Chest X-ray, PA view. Patient: 69 years old, sex F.
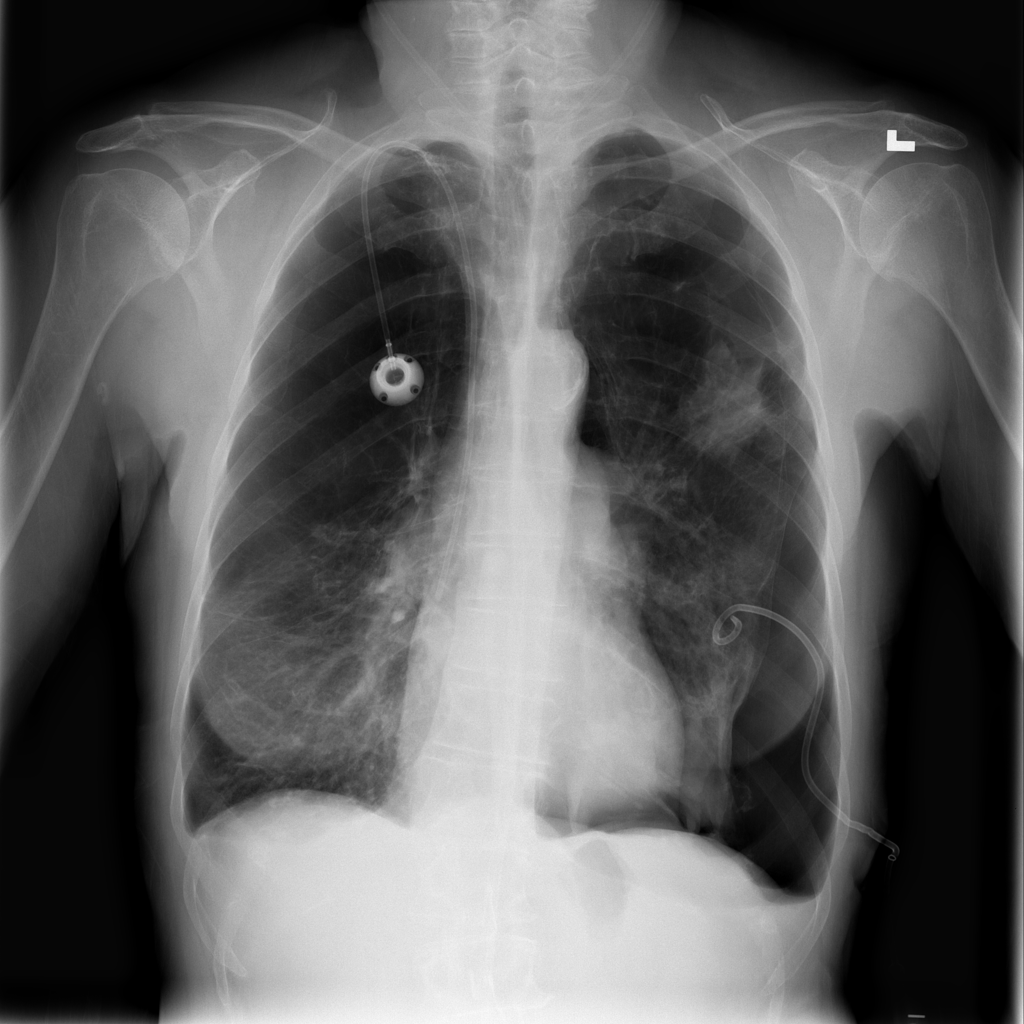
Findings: Pneumothorax